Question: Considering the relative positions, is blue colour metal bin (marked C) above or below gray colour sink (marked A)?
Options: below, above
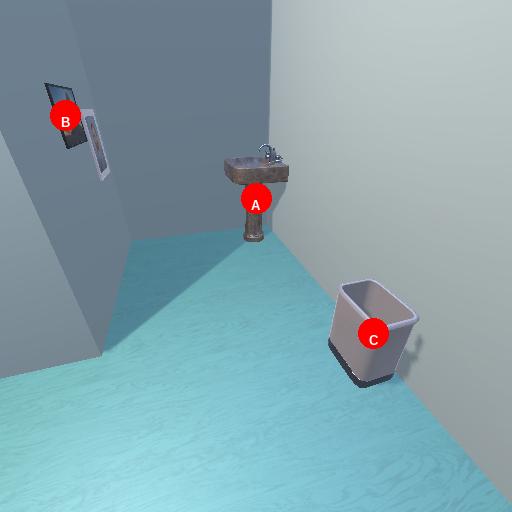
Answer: below